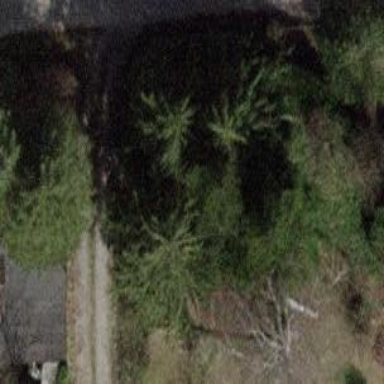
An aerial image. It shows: Evergreen needle-leaved tree.